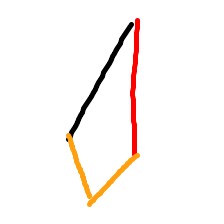
Shape: kite